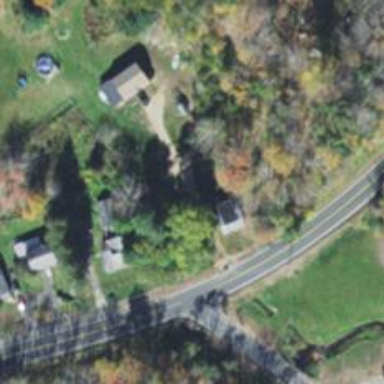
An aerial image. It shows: Driveway leading to service road.